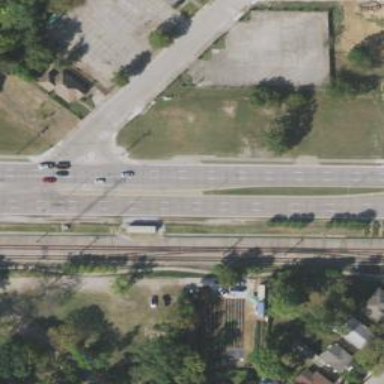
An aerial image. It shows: Light rail railway with electrified contact line.